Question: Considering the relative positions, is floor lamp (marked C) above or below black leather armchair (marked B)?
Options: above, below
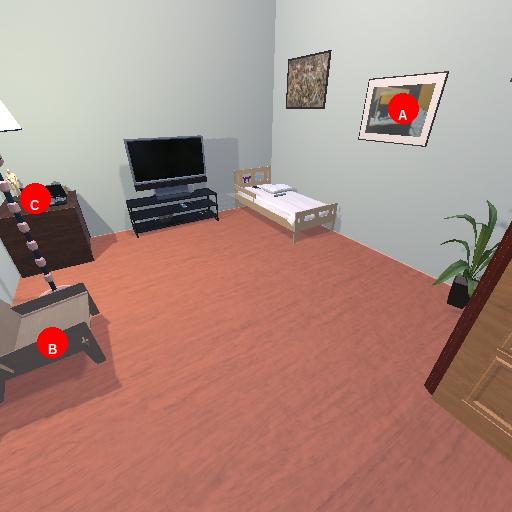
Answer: above